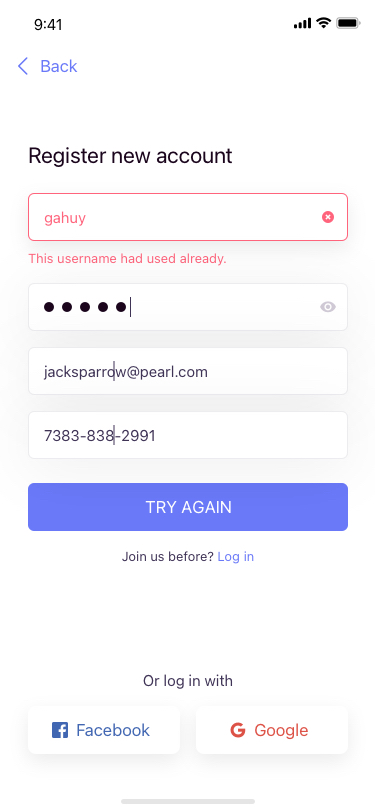
Text in this UI design:
Register new account
Join us before? Log in
This username had used already.
Or log in with
Facebook
Google